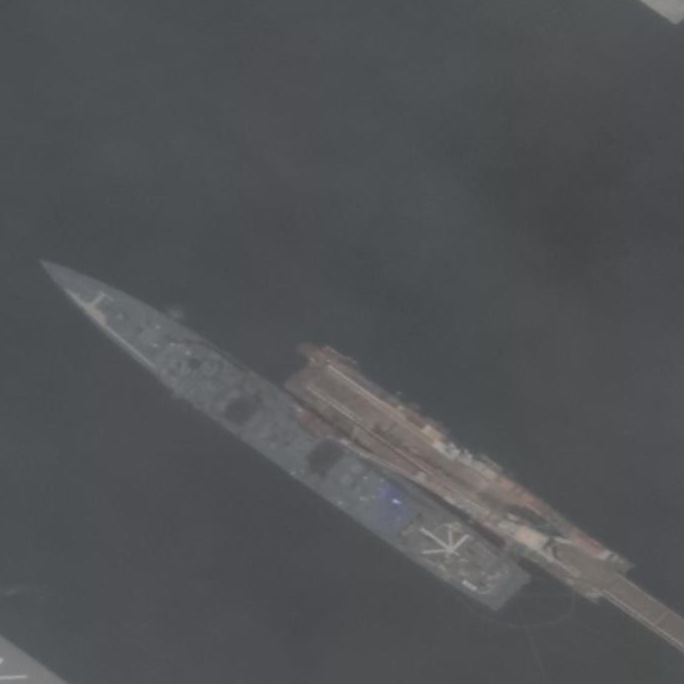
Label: Murasame-class_destroyer